Question: We are in the process of prototyping a REST API using reactive programming.
As shown in the diagram, we keep 3 layers same as we used in our previouse sync API designs ;

<URL>
1. API Layer implemented using Jersey2 which will process request/deserialize JSON and handover to Service Layer.
2. Service Layer which implements the business-logic.Implemented using reactive programming (RxJava)
3. Dao Layer which is used for persistence operations by Service Layer.Since we use CouchBase , this will use CouchBase RxClient.
HTTP request comes,Jersery will process the request/parse JSON/deserialize request model inside a RequestThread from the "Container Thread pool".
With Jersey2 Async support , RequestThread will be return back to Container Thread Pool, and the Service Layer will be executed in Schedulers.computation() scheduler.
'''
@Path("/resource")
public class AsyncUserResource {
@GET
public void asyncGet(@Suspended final AsyncResponse asyncResponse) {
Observable<User> user = userService.getUser(...); //this is executed using Schedulers.computation() inside Service implementation
user.subscribe(new Observer<User>() {
@Override
public void onCompleted() {
}
@Override
public void onError(Throwable e) {
//handle error using ExceptionMappers
}
@Override
public void onNext(User user) {
asyncResponse.resume(user);
}});
}
}
'''
Any IO operations inside DAOs will use Schedulers.io() to run these long-processing operations in a separate thread.
1. When implementing DAOs/Services , should I hide the schedulars in use (Threading) inside the implementation.
eg Dao :
'''
public interface UserDao {
public Observable<User> getUser();
}
'''
In the implementation, is it the good practise to specify the Schedular as below;
'''
public Observable<User> getUser() {
Observable<User> ret = Observable.create((subscriber)->{
try {
//Do DB call
User u = null;
subscriber.onNext(u);
subscriber.onCompleted();
}catch (Exception e) {
subscriber.onError(e);
}
});
return ret.subscribeOn(Schedulers.io());
}
'''
Or is it better to simply return the Observable ,and the upper-layer will use a particualr Schedular accordingly ?
1. Since DAOs mostly involes io/network calls I assume Schedulars.io() should be used. How about for the business-logic in side the Service Layer ? Should them be executed inside Schedulers.computation() (Event Loop) ?
2. There are two thread pools inside the JVM.One is "Container Thread Pool" and the other is "RxThread Pool" used by Schedulers.io() . How to configure pool settings/size of RxJava ?
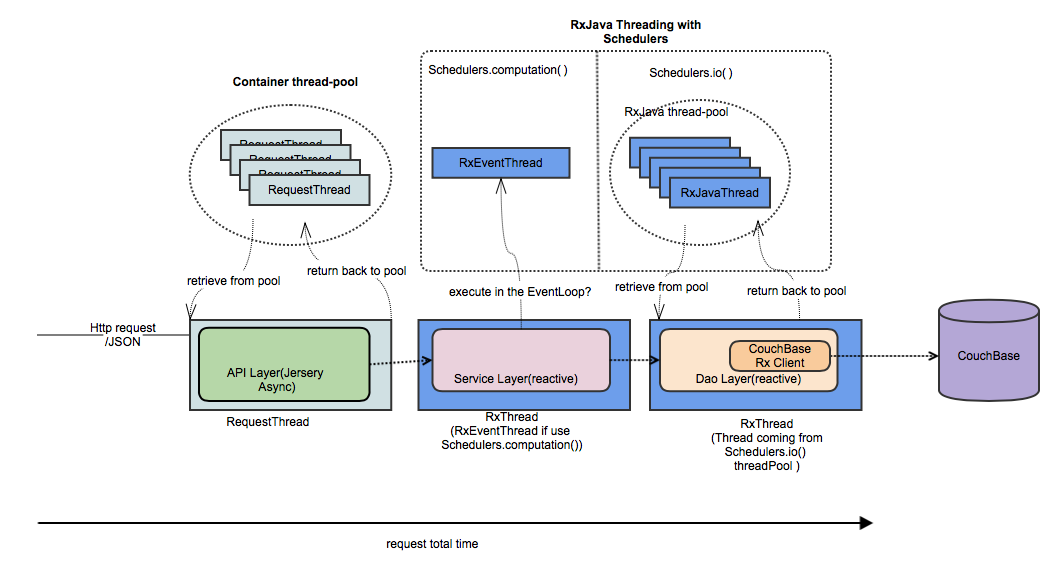
Answer: 1) In RxJava itself, if an method requires a scheduler, we create two overloads: one without a Scheduler parameter and one with it. The former then delegates to the latter with a reasonable default scheduler. This way, API consumers may chose to accept the default or go with their own.
2) It depends on your computation. If the computation takes similar time as to wait for the IO, you could move the computation into the computation scheduler, thus freeing up the cached worker threads inside IO to do more blocking. Otherwise, you could just do the business logic on the same scheduler.
3) You can't configure the pool sizes in RxJava at the moment. Computation will always use 'Runtime.availableProcessors()' and IO will be always act as an unbounded cached threadpool. If you can live with events thread-hopping (meaning: they are guaranteed to be serial but one event may execute on thread 1 and the subsequent on thread 2), you can use your own ExecutorServices via 'Schedulers.from()'.